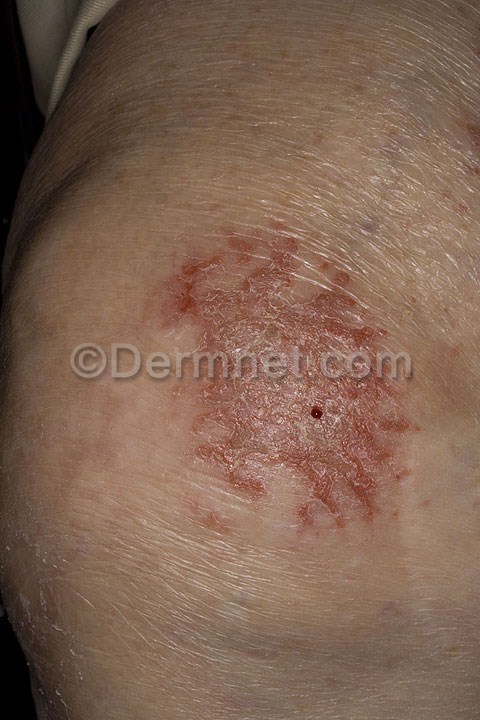
Disease: Eczema Photos